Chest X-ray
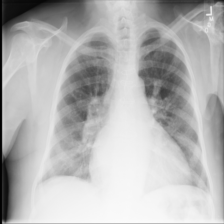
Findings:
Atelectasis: negative
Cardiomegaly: positive
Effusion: positive
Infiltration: negative
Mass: negative
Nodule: negative
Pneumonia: negative
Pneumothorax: negative
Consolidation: negative
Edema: negative
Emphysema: negative
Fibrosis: negative
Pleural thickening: negative
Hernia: negative